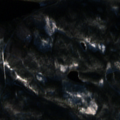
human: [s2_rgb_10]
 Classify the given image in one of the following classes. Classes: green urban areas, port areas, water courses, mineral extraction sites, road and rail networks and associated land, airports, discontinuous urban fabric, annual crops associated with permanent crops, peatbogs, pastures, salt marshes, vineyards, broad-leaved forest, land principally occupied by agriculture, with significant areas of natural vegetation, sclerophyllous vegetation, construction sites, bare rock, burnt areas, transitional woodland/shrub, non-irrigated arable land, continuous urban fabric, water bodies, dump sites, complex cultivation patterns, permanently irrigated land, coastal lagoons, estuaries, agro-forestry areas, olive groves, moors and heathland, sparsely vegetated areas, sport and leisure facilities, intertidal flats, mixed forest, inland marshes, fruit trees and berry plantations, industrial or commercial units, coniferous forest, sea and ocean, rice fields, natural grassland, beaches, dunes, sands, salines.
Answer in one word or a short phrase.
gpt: coniferous forest, water bodies